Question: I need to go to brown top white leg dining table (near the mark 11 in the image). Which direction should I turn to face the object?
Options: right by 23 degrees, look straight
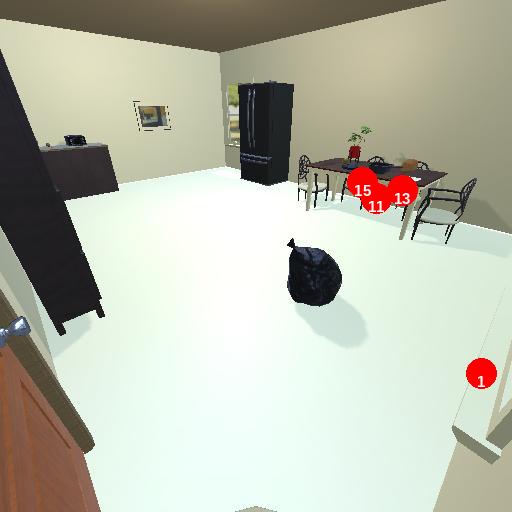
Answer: right by 23 degrees